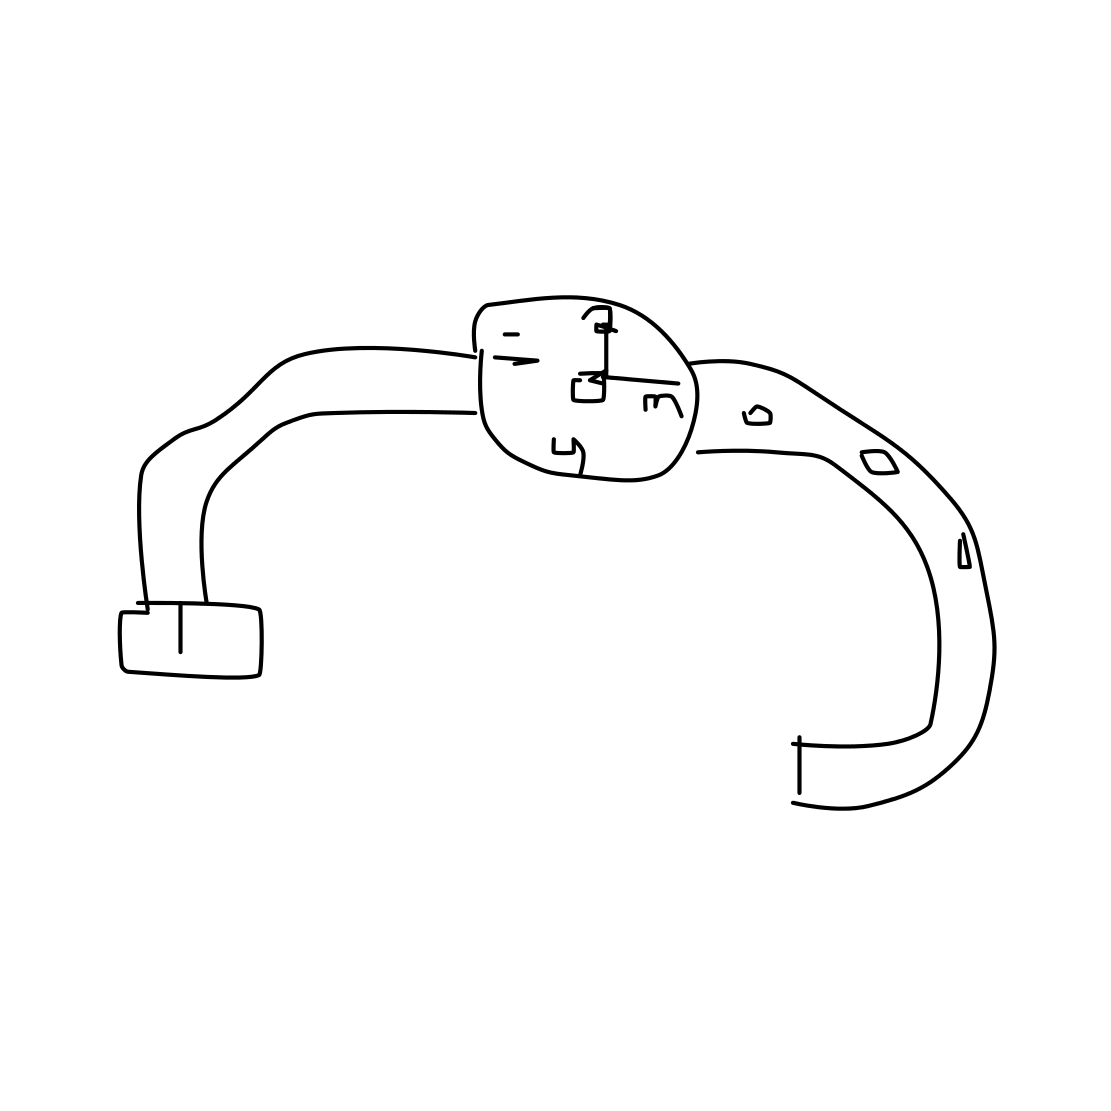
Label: wrist-watch